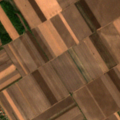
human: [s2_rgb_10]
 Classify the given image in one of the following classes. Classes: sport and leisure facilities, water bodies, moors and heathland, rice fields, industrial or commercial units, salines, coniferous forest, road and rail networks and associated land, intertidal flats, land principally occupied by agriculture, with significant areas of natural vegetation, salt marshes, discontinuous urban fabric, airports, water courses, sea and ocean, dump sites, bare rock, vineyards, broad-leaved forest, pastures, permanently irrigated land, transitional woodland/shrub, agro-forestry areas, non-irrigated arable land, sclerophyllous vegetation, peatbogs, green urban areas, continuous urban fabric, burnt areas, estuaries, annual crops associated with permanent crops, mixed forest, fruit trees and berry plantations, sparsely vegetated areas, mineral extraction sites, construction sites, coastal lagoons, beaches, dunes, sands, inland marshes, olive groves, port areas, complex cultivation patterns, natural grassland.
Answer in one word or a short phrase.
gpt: discontinuous urban fabric, non-irrigated arable land